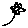
Label: flower